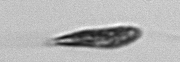
Label: Euglena